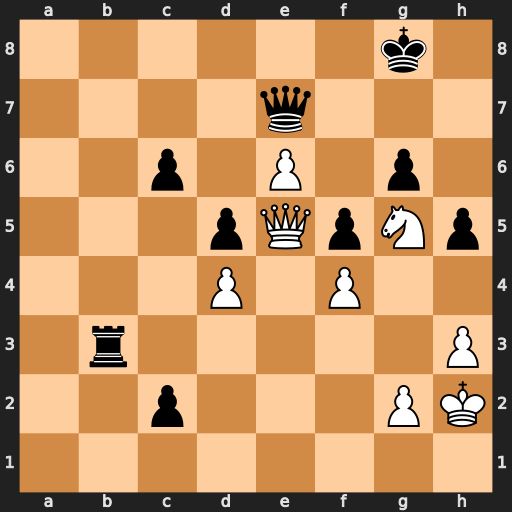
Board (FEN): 6k1/4q3/2p1P1p1/3pQpNp/3P1P2/1r5P/2p3PK/8
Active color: w
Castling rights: -
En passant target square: -
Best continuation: Nf7 Qxf7 exf7+ Kxf7 Qc7+